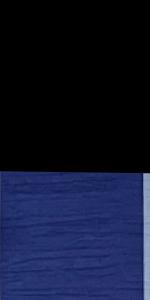
Label: Empty